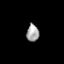
Tissue: prostate
Cell type: Myeloid cells
Senescence score: 0.6886
Nuclear area (px): 207
Mean DAPI intensity: 163.493